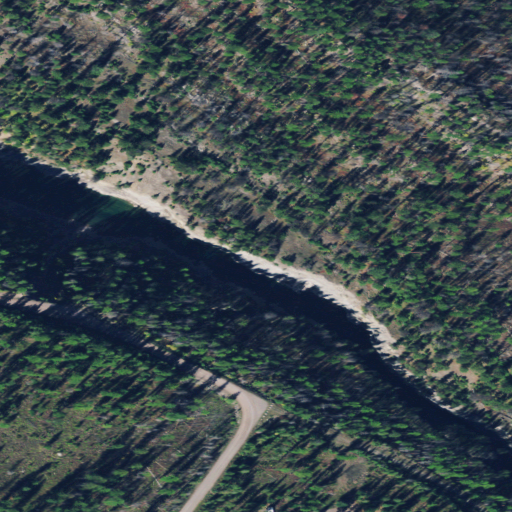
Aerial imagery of valley in Montana named Meadow Creek Gorge containing grassland, evergreen forest, shrub, and open water